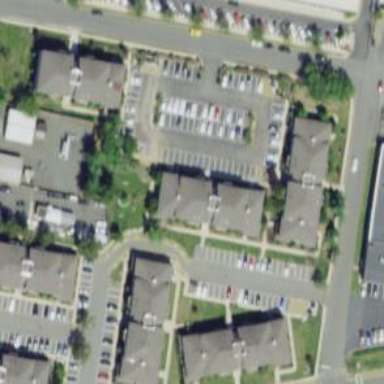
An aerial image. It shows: Residential area with apartments.